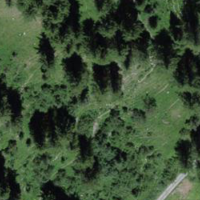
EUNIS habitat code: 43
Species observed at this site:
Primula veris
Filipendula ulmaria